Question: Here is a picture of the resulting screen

What I am doing is creating a surface view in FastRenderView.java and then posting to it from a bitmap I created in LoadingScreen.java. Of course Loading Screen is one of many screens that will be used.
My problem is that I am not calculating the right size for the screen in LoadingScreen. Here are the files you will need to help me.
Another words, I am getting the screen size from Android game. This is sent to Loading screen and then makes a bitmap of the whole game. This bitmap is black with a red loading bar. Then I am sending the bitmap from loading screen to Fast render view which posts it to the screen. However the bitmap is much smaller than the screen size. How do I fix this?
FastRenderView.java
'''
package framework.impl;
import android.graphics.Canvas;
import android.graphics.Rect;
import android.util.Log;
import android.view.SurfaceHolder;
import android.view.SurfaceView;
import framework.Game;
public class FastRenderView extends SurfaceView implements Runnable {
Game game;
Thread renderThread = null;
SurfaceHolder holder;
volatile boolean running = false;
public FastRenderView(AndroidGame game) {
super(game);
this.game = game;
this.holder = getHolder();
}
@Override
public void run() {
Rect dstRect = new Rect();
long startTime = System.nanoTime();
while(running) {
if(!holder.getSurface().isValid()) {
continue;
}
float deltaTime = (System.nanoTime() - startTime) / <PHONE>.0f;
startTime = System.nanoTime();
game.getScreen().update(deltaTime);
game.getScreen().present(deltaTime);
// Method 1 //
//this.game.getScreen().setCanvas(this.holder.lockCanvas());
//this.holder.unlockCanvasAndPost(this.game.getScreen().getCurrentCanvas());
// Method 2 //
Canvas canvas = this.holder.lockCanvas();
canvas.drawARGB(255, 150, 150, 10);
canvas.drawBitmap(this.game.getScreen().getCurrentScreen(), 0, 0, null);
holder.unlockCanvasAndPost(canvas);
try {
Thread.sleep(100);
} catch(Exception e) {
e.printStackTrace();
}
}
}
public void resume() {
running = true;
renderThread = new Thread(this);
renderThread.start();
}
public void pause() {
running = false;
while(true) {
try {
renderThread.join();
break;
} catch(Exception e) {
// retry
}
}
}
}
'''
LoadingScreen.java
'''
import android.graphics.Bitmap;
import android.graphics.Bitmap.Config;
import android.graphics.Canvas;
import android.graphics.Color;
import android.graphics.Paint;
import android.graphics.Rect;
import framework.Game;
import framework.Screen;
public class LoadingScreen extends Screen {
private int loadingPercent;
Canvas currentCanvas;
Bitmap currentScreen;
Paint paint;
public LoadingScreen(Game game) {
super(game);
this.currentScreen = Bitmap.createBitmap(this.game.getFrameWidth(), this.game.getFrameHeight(), Config.RGB_565);
this.game.getFastRenderView().run();
}
@Override
public void update(float deltaTime) {
this.loadingPercent = 0;
Assets assets = game.getAssetsClass();
this.loadingPercent = 33;
assets.plane = assets.fetchImage("image.png");
this.loadingPercent = 66;
assets.plane_full = assets.fetchImage("image2.png");
this.loadingPercent = 99;
//this.game.setScreen(new MainMenuScreen(this.game));
}
@Override
public void present(float deltaTime) {
Bitmap picture = Bitmap.createBitmap(this.game.getFrameWidth(), this.game.getFrameHeight(), Config.RGB_565);
Canvas canvas = new Canvas(picture);
paint = new Paint();
paint.setColor(Color.RED);
Rect darkRed = new Rect(10, 10, 4 * this.loadingPercent, 40);
canvas.drawRect(darkRed, paint);
this.currentCanvas = canvas;
this.currentScreen = picture;
}
@Override
public Bitmap getCurrentScreen() {
return this.currentScreen;
}
@Override
public void setCanvas(Canvas canvas) {
this.currentCanvas = canvas;
}
@Override
public Canvas getCurrentCanvas() {
return this.currentCanvas;
}
@Override
public void pause() {
}
@Override
public void resume() {
}
@Override
public void dispose() {
}
}
'''
AndroidGame.java
'''
package framework.impl;
import android.app.Activity;
import android.content.Context;
import android.content.res.Configuration;
import android.os.Bundle;
import android.os.PowerManager;
import android.os.PowerManager.WakeLock;
import android.util.Log;
import android.view.Window;
import android.view.WindowManager;
import framework.Audio;
import framework.Game;
import framework.Input;
import framework.Screen;
import tiny.bomber.Assets;
public abstract class AndroidGame extends Activity implements Game {
FastRenderView renderView;
int frameWidth;
int frameHeight;
Input input;
Audio audio;
Screen screen;
Assets assets;
WakeLock wakeLock;
@Override
public void onCreate(Bundle savedInstaneState) {
super.onCreate(savedInstaneState);
requestWindowFeature(Window.FEATURE_NO_TITLE);
getWindow().setFlags(WindowManager.LayoutParams.FLAG_FULLSCREEN, WindowManager.LayoutParams.FLAG_FULLSCREEN);
boolean isLandscape = getResources().getConfiguration().orientation == Configuration.ORIENTATION_LANDSCAPE;
frameWidth = isLandscape ? 480 : 320;
frameHeight = isLandscape ? 320 : 480;
float scaleX = (float) frameWidth / getWindowManager().getDefaultDisplay().getWidth();
float scaleY = (float) frameHeight / getWindowManager().getDefaultDisplay().getHeight();
// Setup Globabl Variables //
renderView = new FastRenderView(this);
this.assets = new Assets(this.getAssets(), this.getResources());
//input = new Input();
//audio = new Audio();
setContentView(renderView);
PowerManager powerManager = (PowerManager) getSystemService(Context.POWER_SERVICE);
wakeLock = powerManager.newWakeLock(PowerManager.FULL_WAKE_LOCK, "TinyBmoberGame");
this.screen = this.getStartScreen();
}
@Override
public void onResume() {
super.onResume();
wakeLock.acquire();
screen.resume();
renderView.resume();
}
@Override
public void onPause() {
super.onPause();
wakeLock.release();
renderView.pause();
screen.pause();
}
@Override
public void setScreen(Screen screen) {
this.screen = screen;
}
@Override
public Input getInput() {
return this.input;
}
@Override
public Audio getAudio() {
return this.audio;
}
@Override
public Screen getScreen() {
return this.screen;
}
@Override
public Assets getAssetsClass() {
return this.assets;
}
@Override
public FastRenderView getFastRenderView() {
return this.renderView;
}
@Override
public int getFrameWidth() {
return this.frameWidth;
}
@Override
public int getFrameHeight() {
return this.frameHeight;
}
public WakeLock getWakeLock() {
return this.wakeLock;
}
}
'''
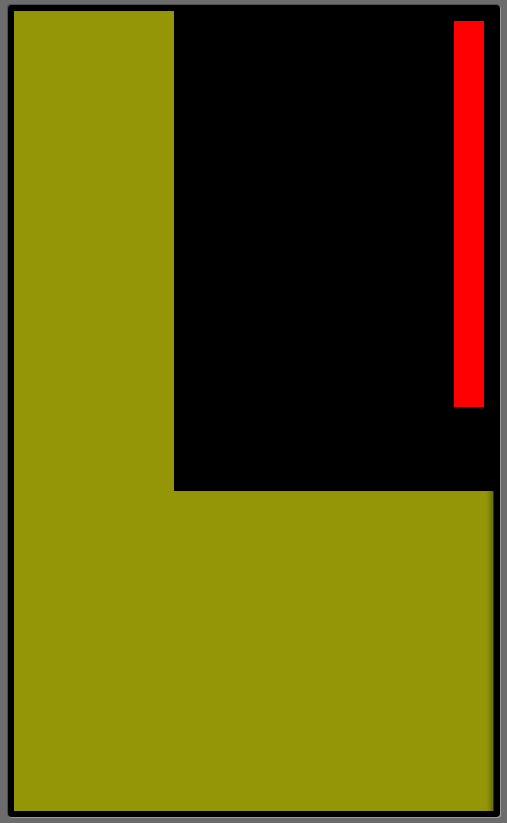
Answer: Andreas Bf answered part of the question so +1 for that.
I ended up using this method to LoadingScreen to scale the image.
'''
private Bitmap scaleImage(Bitmap picture) {
Matrix matrix = new Matrix();
matrix.postScale(this.game.getScaleX(), this.game.getScaleY());
Bitmap resizedPicture = Bitmap.createBitmap(picture, 0, 0, picture.getWidth(), picture.getHeight(), matrix, true);
return resizedPicture;
}
'''
I had to add the following to AndroidGame to get the ScaleX and ScaleY.
'''
@Override
public float getScaleX() {
return this.scaleX;
}
@Override
public float getScaleY() {
return this.scaleY;
}
'''
Then in Android Game I changed the following so it would scale correctly.
'''
boolean isLandscape = getResources().getConfiguration().orientation == Configuration.ORIENTATION_LANDSCAPE;
frameWidth = isLandscape ? 480 : 320; // Based on my standard
frameHeight = isLandscape ? 320 : 480;
scaleX = (float) frameWidth / getWindowManager().getDefaultDisplay().getWidth();
scaleY = (float) frameHeight / getWindowManager().getDefaultDisplay().getHeight();
if(scaleX < 1 || scaleY < 1) {
scaleX = (float) getWindowManager().getDefaultDisplay().getWidth() / frameWidth;
scaleY = (float) getWindowManager().getDefaultDisplay().getHeight() / frameHeight;
}
'''
Finally in LoadingScreen I changed the method present to the following.
'''
@Override
public void present(float deltaTime) {
Bitmap picture = Bitmap.createBitmap(this.game.getFrameWidth(), this.game.getFrameHeight(), Config.RGB_565);
Canvas canvas = new Canvas(picture);
Log.i("Canvas", "Canvas Size: " + canvas.getWidth() + ", " + canvas.getHeight());
paint = new Paint();
paint.setColor(Color.RED);
Rect darkRed = new Rect((int) (480 * 0.02), (320 / 2), (int) (((480 - (480 * 0.02)) / 100) * this.loadingPercent), 50);
canvas.drawRect(darkRed, paint);
this.currentCanvas = canvas;
picture = this.scaleImage(picture);
this.currentScreen = picture;
}
'''
Now everything is working correctly!!! :)